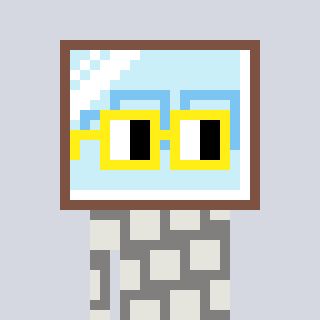
a pixel art character with square yellow glasses, a mirror-shaped head and a bluegrey-colored body on a cool background